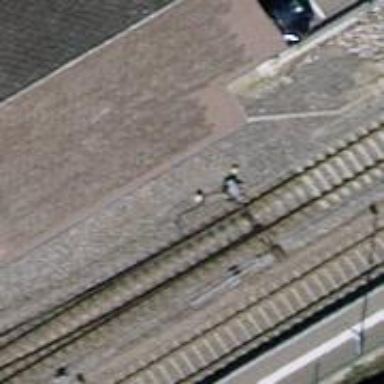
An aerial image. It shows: Railway switch.